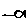
Label: fish